Interaction volume radius: 10 \u00c5
Interaction volume height: 30 \u00c5
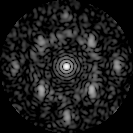
Disorder parameter: 0.5348